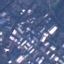
Label: Industrial